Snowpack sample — Buffalo Mountain, Silverthorne, Colorado, USA (1/25/25, 10:11 AM MST)
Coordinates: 39.6222, -106.1139
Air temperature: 22 °F
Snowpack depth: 110 cm
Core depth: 30 cm
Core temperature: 42.8 °F
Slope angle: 12°, slope face: 102°
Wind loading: high
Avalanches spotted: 0
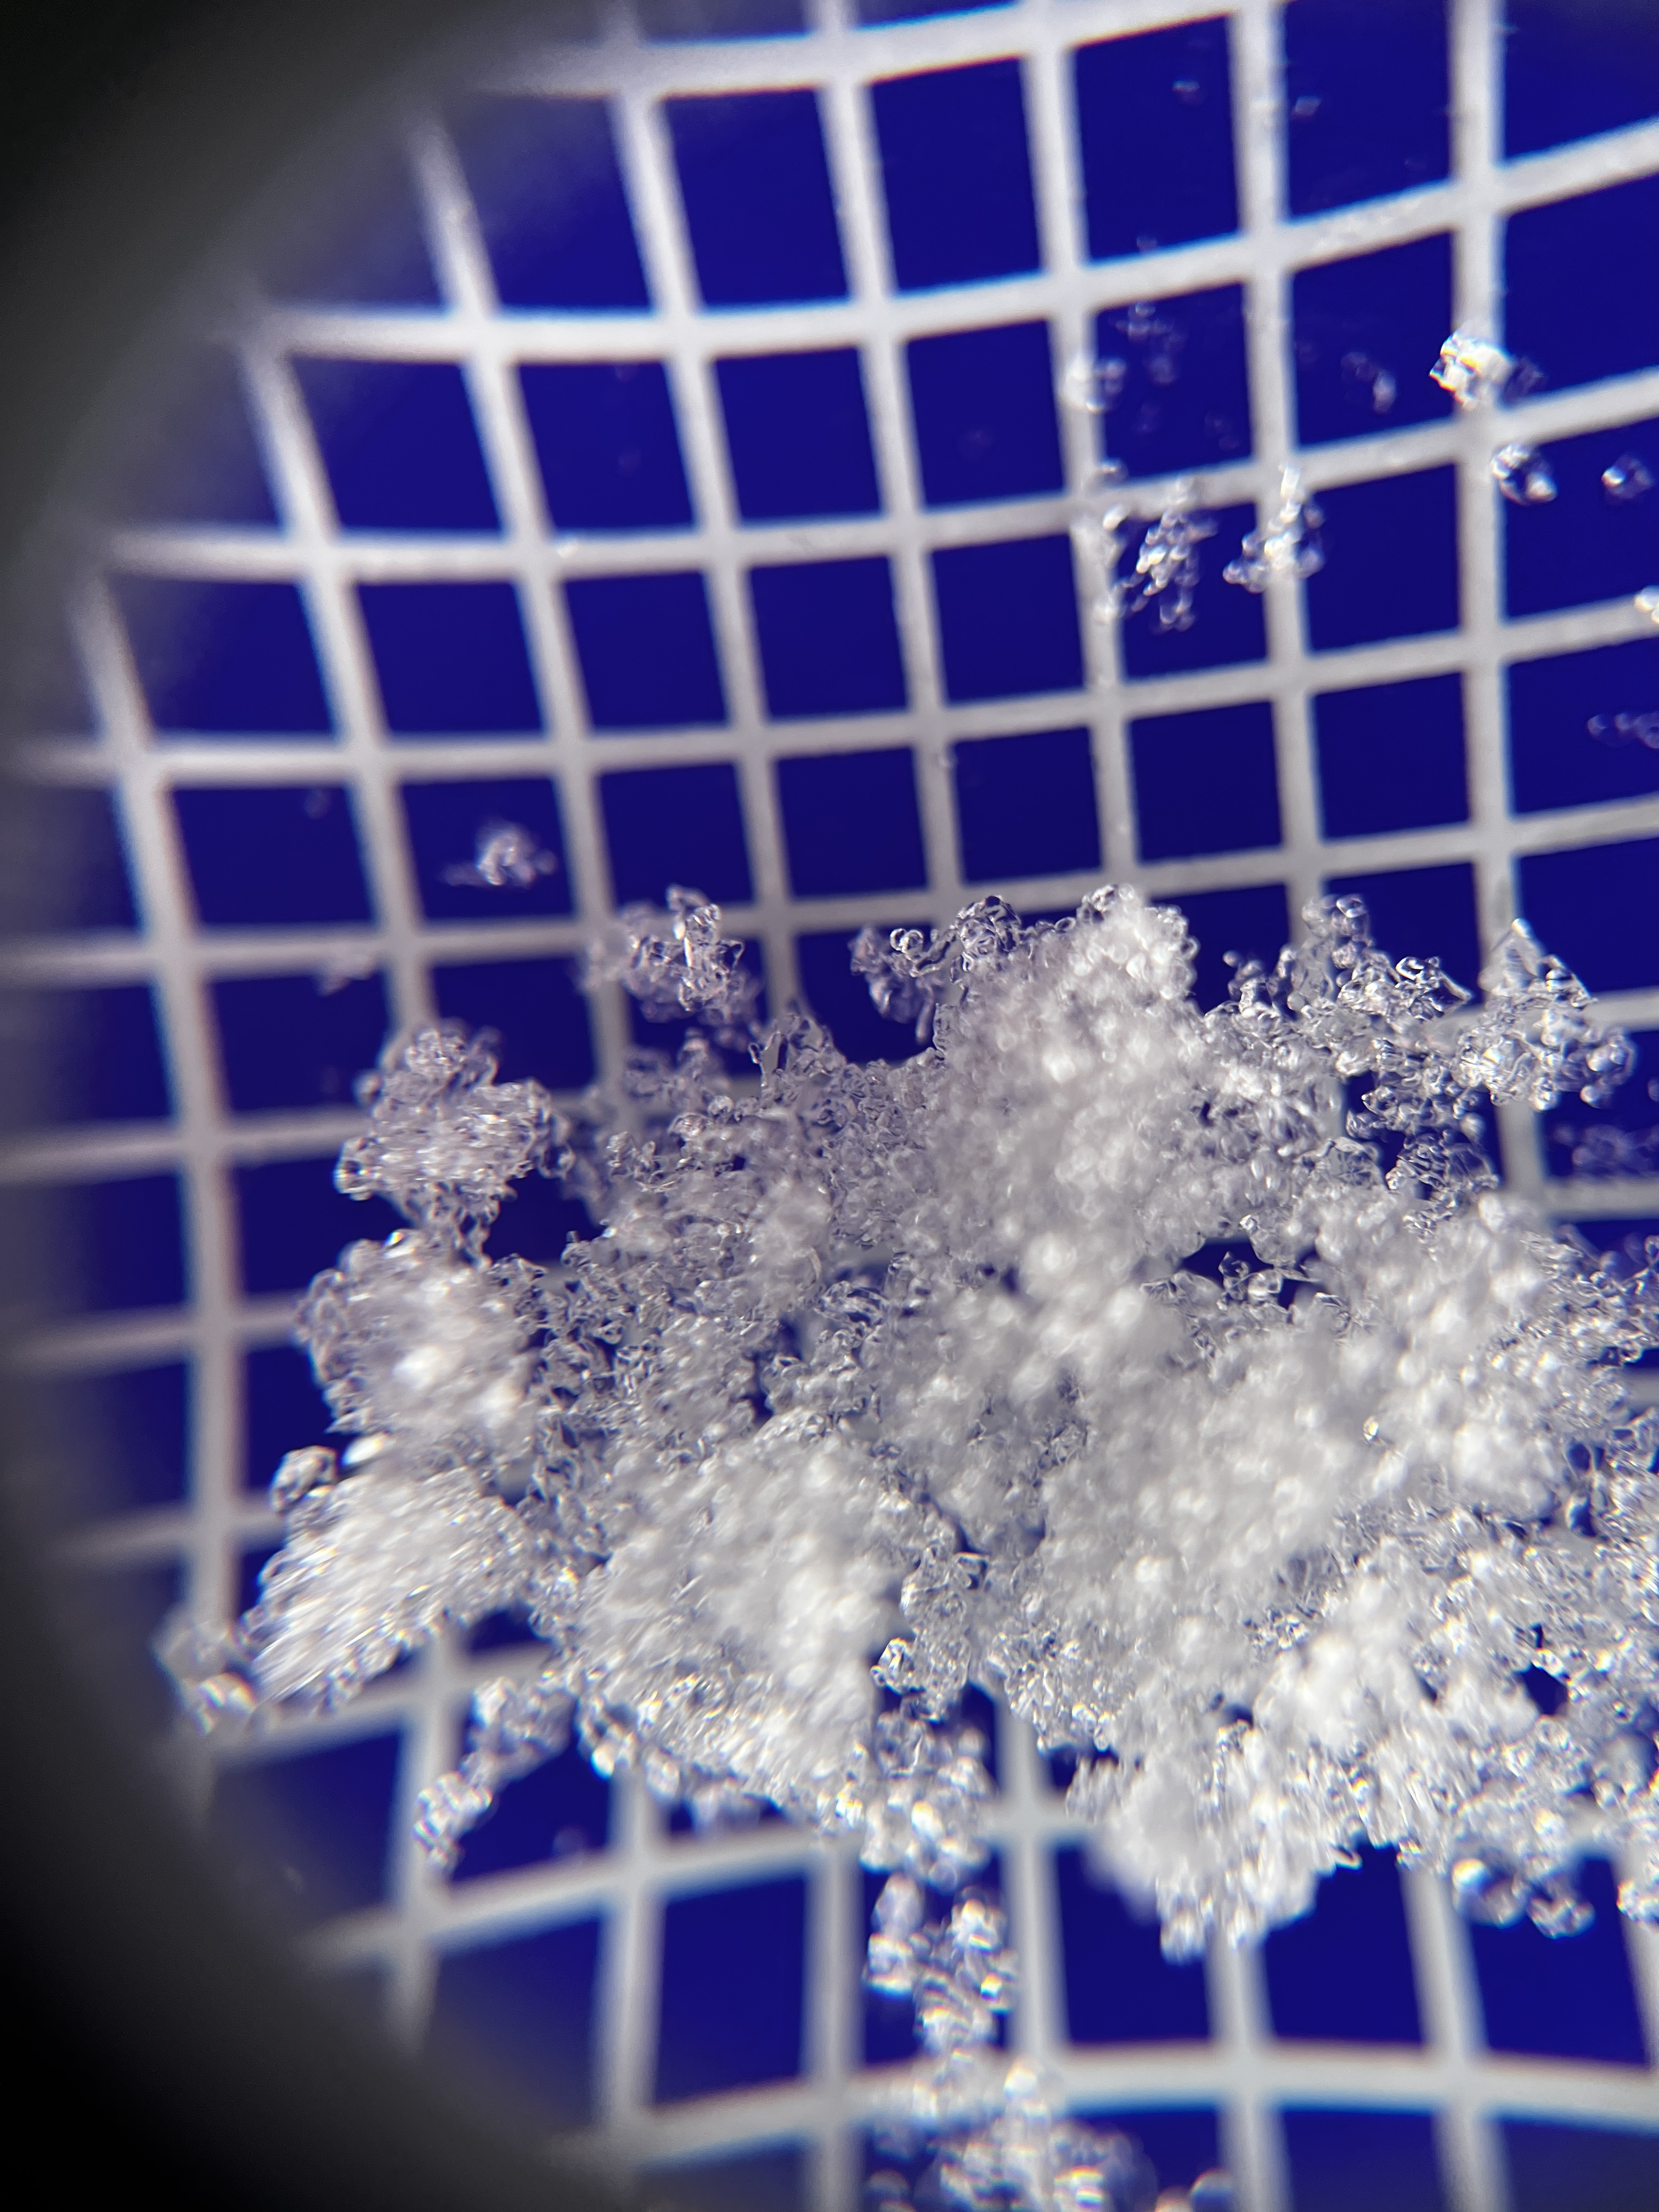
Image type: magnified_profile
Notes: No avalanches nearby, collected on the outskirts of a fire break 15 meters from the treeline, on way to Buffalo and Red Mountain